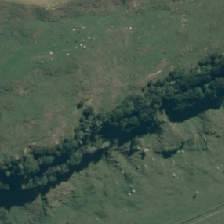
Land cover: indigenous_forest